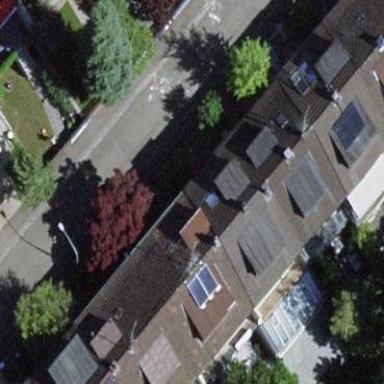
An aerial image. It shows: Terrace building.